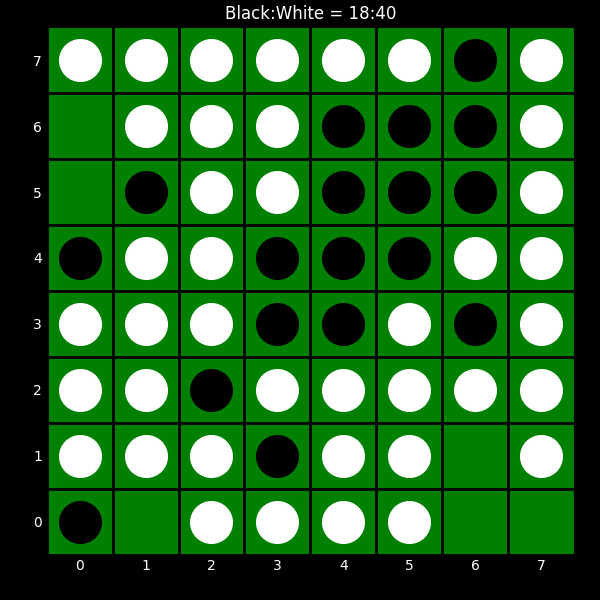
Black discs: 18
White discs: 40